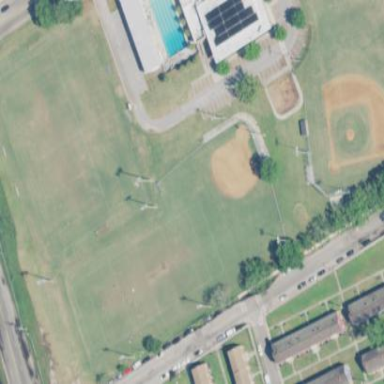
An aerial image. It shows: Softball pitch for leisure sports.